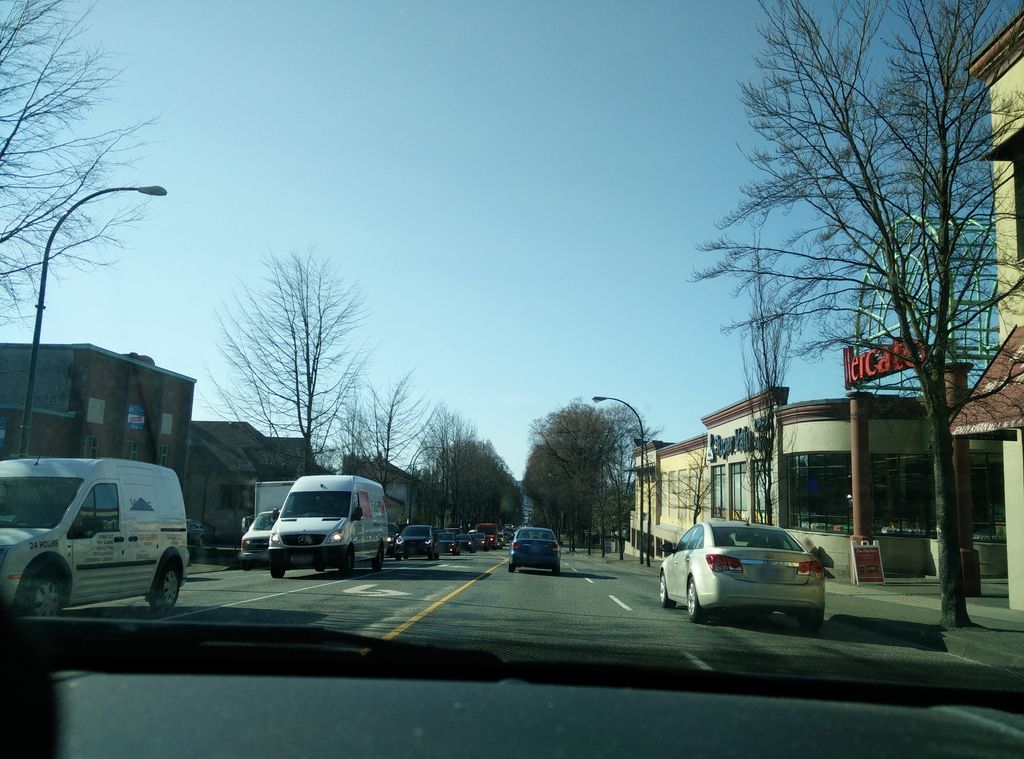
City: vancouver